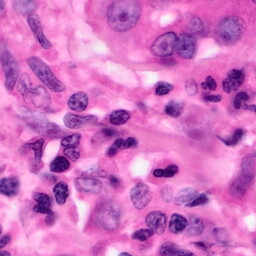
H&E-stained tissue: Pancreatic